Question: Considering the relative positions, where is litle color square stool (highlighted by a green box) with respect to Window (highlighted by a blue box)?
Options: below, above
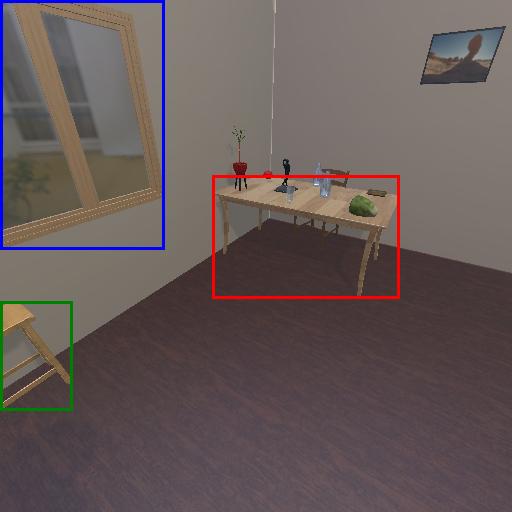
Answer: below